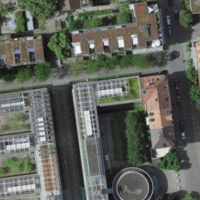
EUNIS habitat code: 54
Species observed at this site:
Aesculus hippocastanum